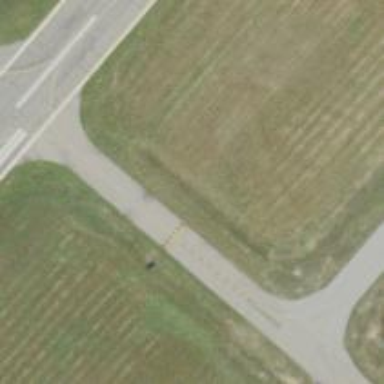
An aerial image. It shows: View of taxiway at the airport.